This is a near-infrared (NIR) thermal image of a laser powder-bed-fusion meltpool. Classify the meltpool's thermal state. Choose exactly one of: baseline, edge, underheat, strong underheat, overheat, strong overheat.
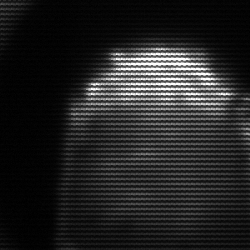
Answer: edge